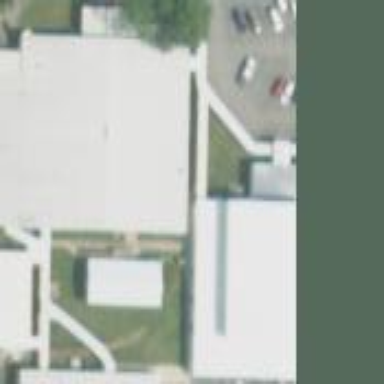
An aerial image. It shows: School building.